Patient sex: F
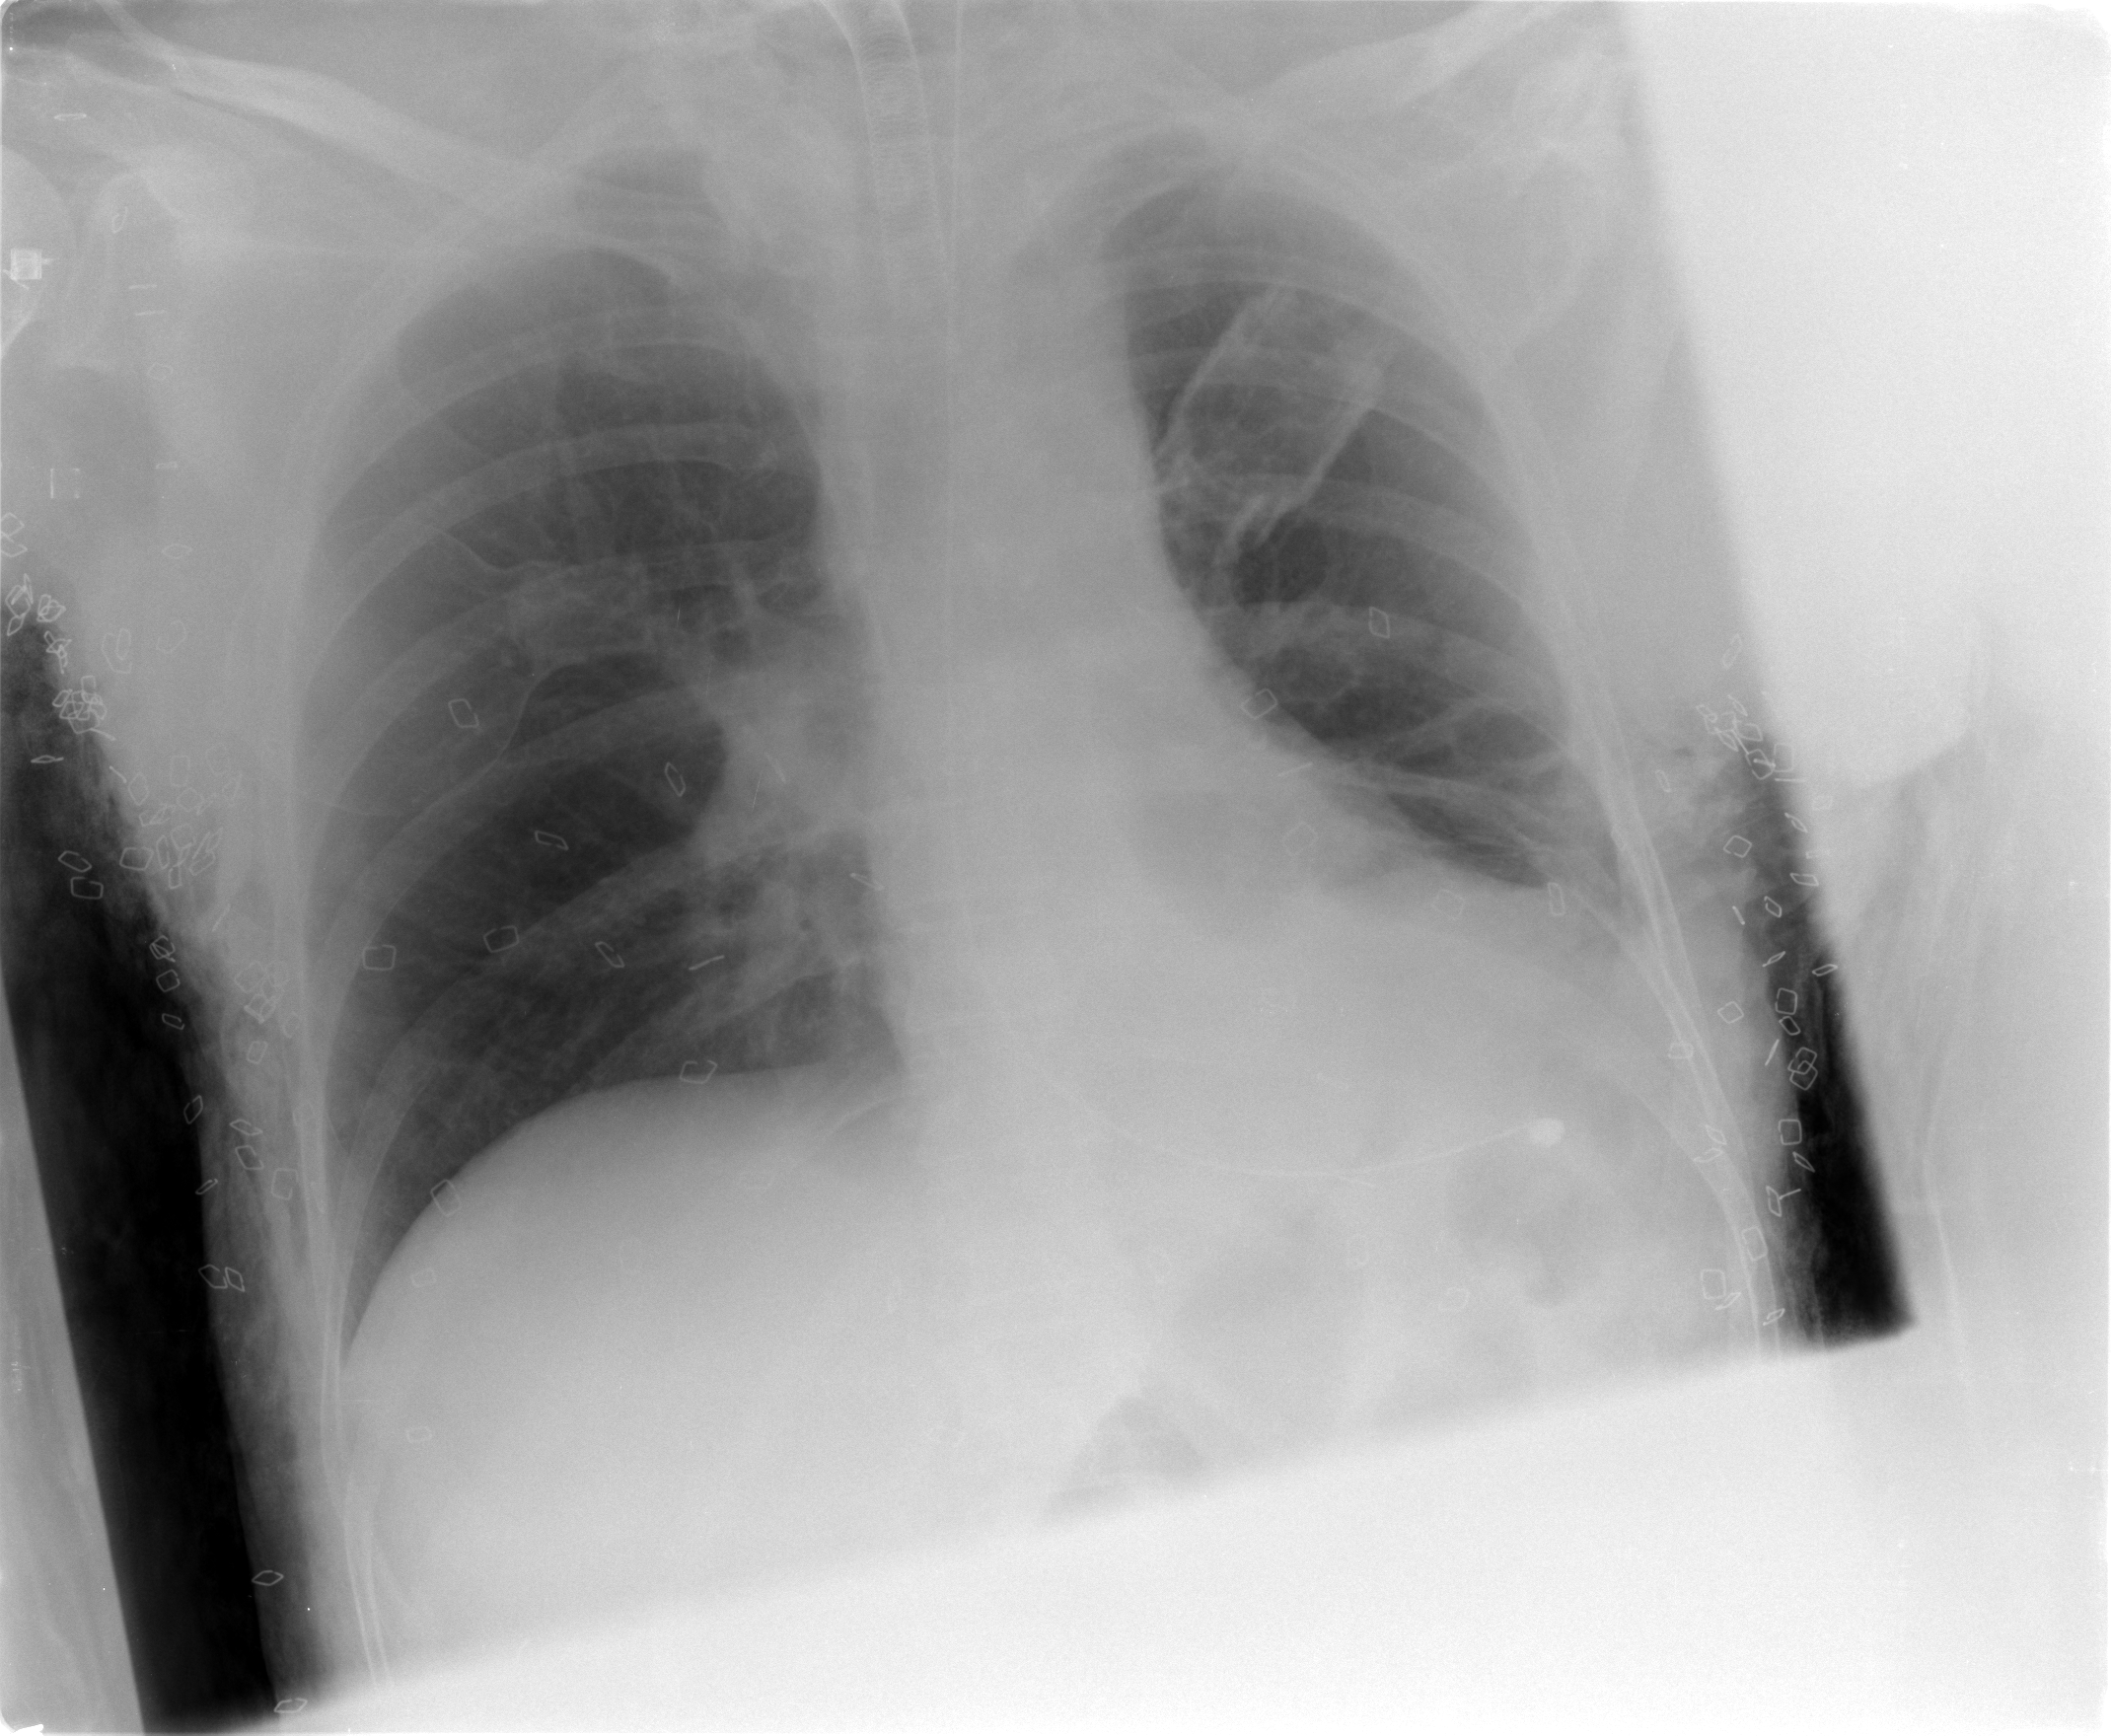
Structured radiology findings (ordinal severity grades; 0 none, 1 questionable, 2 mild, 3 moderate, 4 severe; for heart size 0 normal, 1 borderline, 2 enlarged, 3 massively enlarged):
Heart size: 0
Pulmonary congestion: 2
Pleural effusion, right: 0
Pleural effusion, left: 0
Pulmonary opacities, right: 0
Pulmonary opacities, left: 0
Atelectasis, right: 0
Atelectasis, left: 2